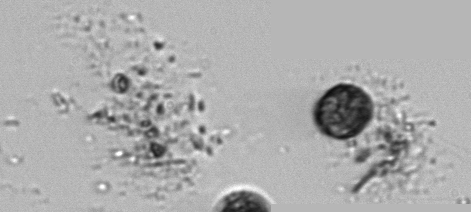
Label: Phaeocystis_debris